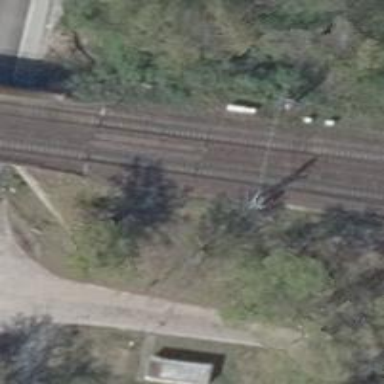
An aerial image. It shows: Railway switch.